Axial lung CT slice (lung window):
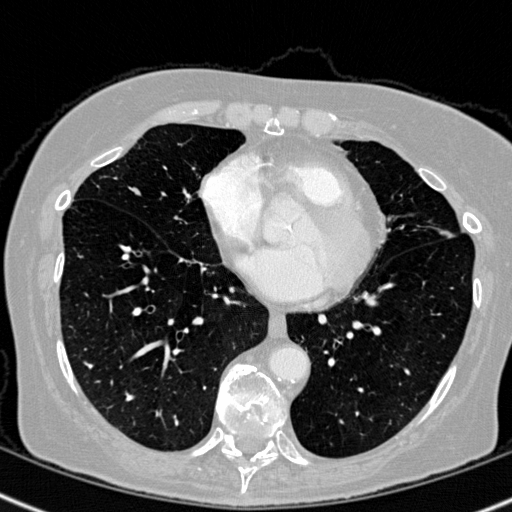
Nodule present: no